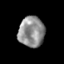
Tissue: skin
Cell type: Epithelial cells
Senescence score: 0.2657
Nuclear area (px): 781
Mean DAPI intensity: 142.52